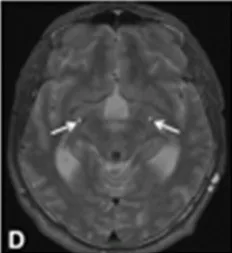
Superimposed fused images between preoperative T2 MRI and postoperative CT. Axial.
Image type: radiology (mri)